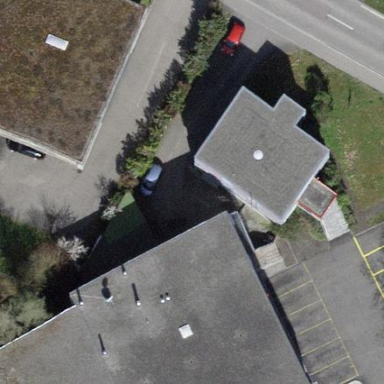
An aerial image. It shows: Building with flat roof.